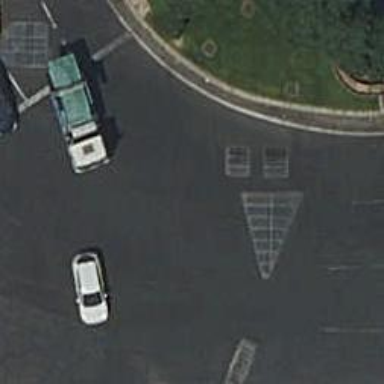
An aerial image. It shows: Primary highway with asphalt surface. The junction is circular.